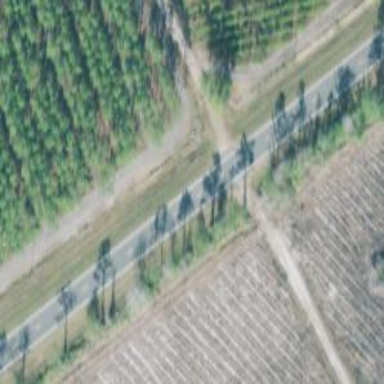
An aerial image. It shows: Abandoned road.